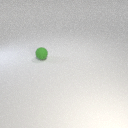
small green rubber sphere